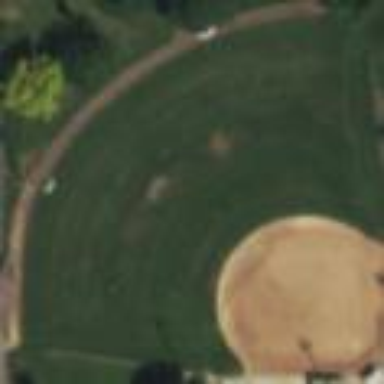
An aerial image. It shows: Softball pitch for baseball enthusiasts.